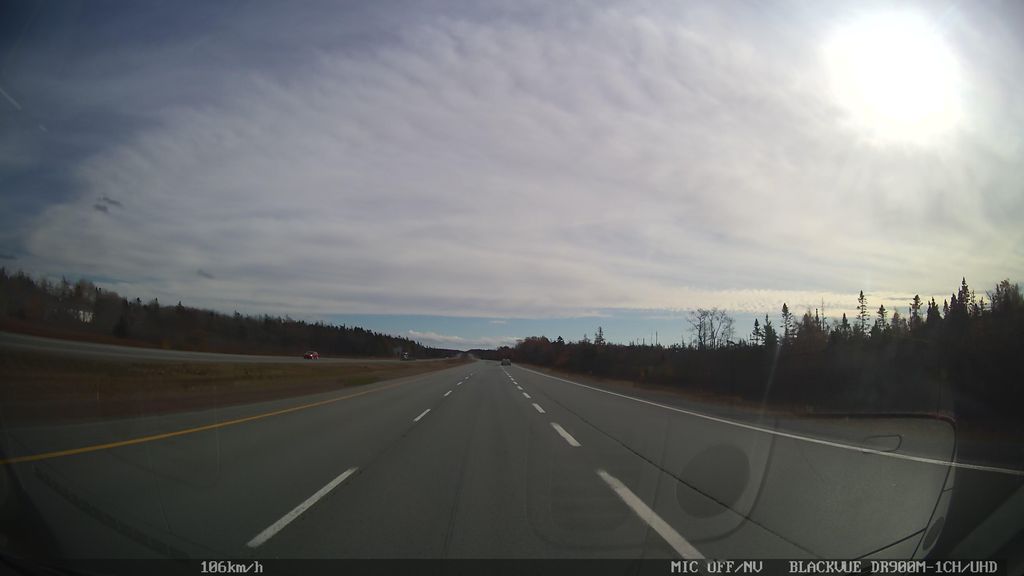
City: halifax